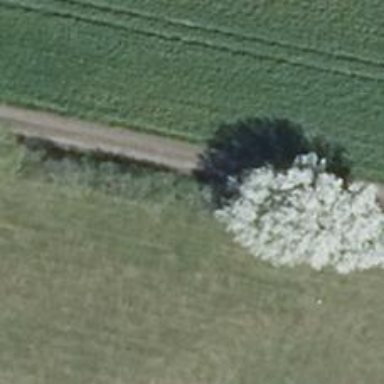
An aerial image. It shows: Row of deciduous broadleaved trees.